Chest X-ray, PA view. Patient: 29 years old, sex F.
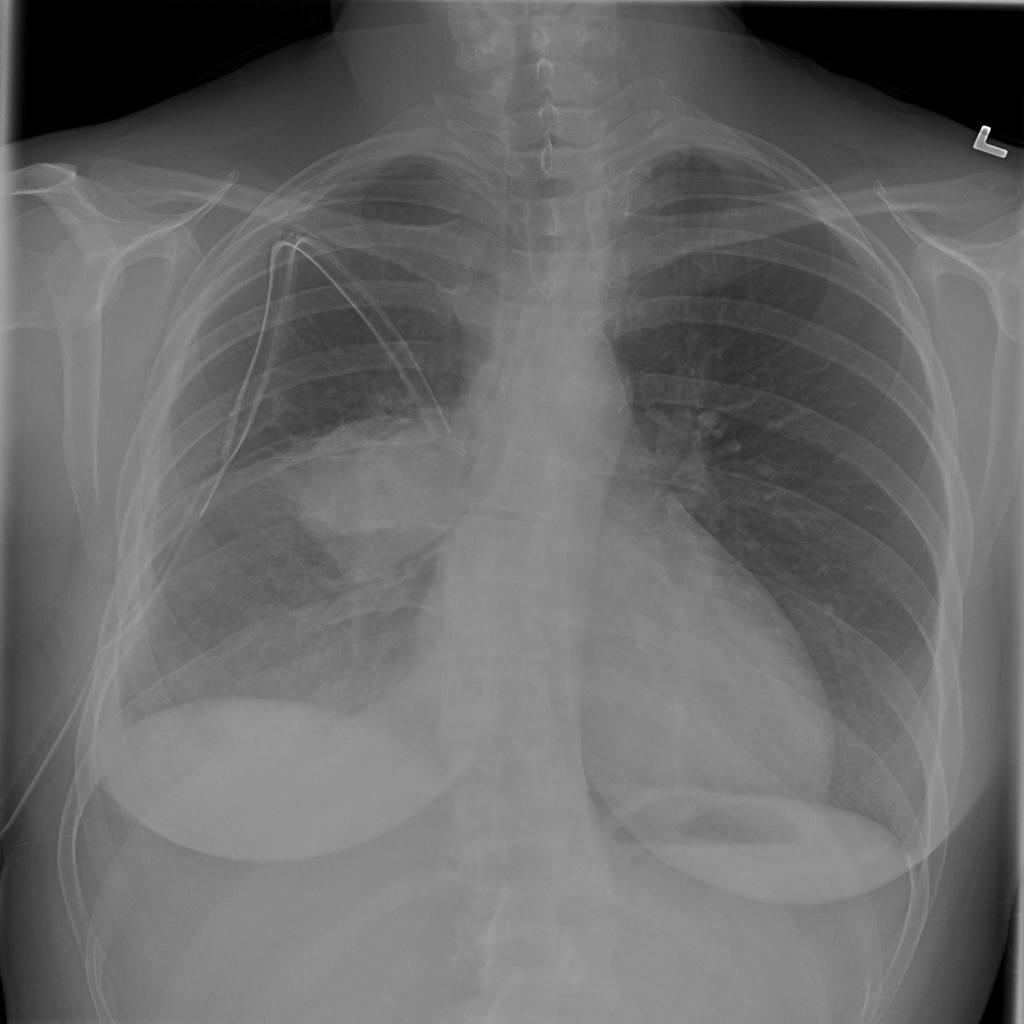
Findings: Cardiomegaly, Effusion, Mass, Pneumothorax